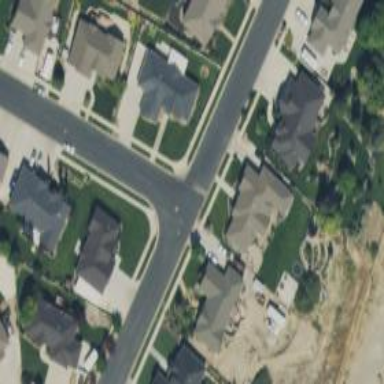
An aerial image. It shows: Smooth asphalt road in residential area.